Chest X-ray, AP view. Patient: 24 years old, sex M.
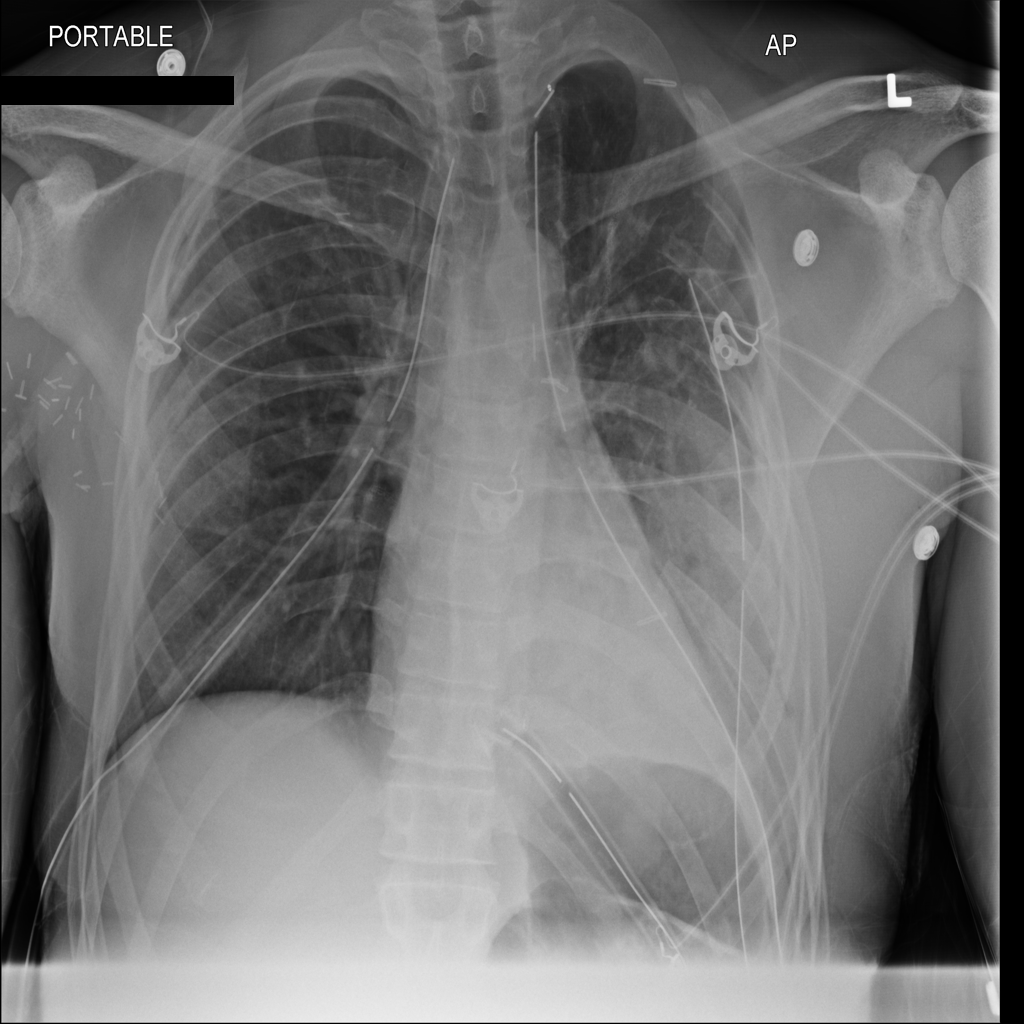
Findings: Effusion, Infiltration